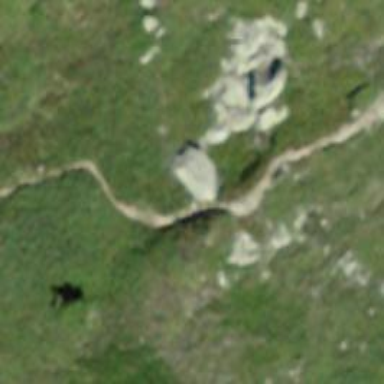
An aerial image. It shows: Rocky path.